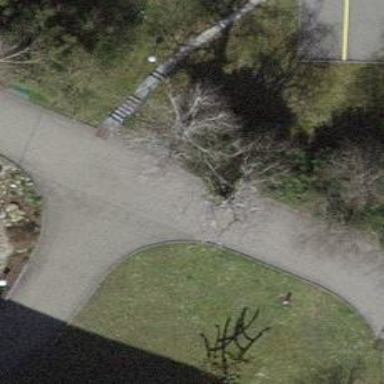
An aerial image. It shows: Bench.